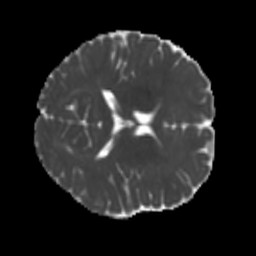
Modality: MD
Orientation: axial
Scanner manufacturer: siemens
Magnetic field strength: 3 T
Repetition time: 4 s
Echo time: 0.0594 s